Question: I have a basic HTML table which contains table rows. My goal is to separate those table rows with a visible vertical line (for better readibility of the content).
How could I do this? Thank you.
<URL>
'''
.line {
border-bottom:1px solid black;
}
.textRotation {
-webkit-transform: rotate(-90deg);
-moz-transform: rotate(-90deg);
-ms-transform: rotate(-90deg);
-o-transform: rotate(-90deg);
transform: rotate(-90deg);
;
}
'''

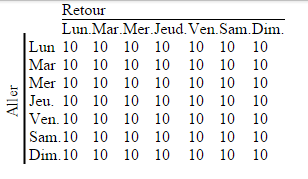
Answer: There are two things to do here:
1. Apply a border-right to .textRotation to give you the unbroken vertical line.
2. Add a little padding to the ths in only the rows with data so the text is not squashed up to the line.
The actual data rows start with "Lun" in the 4th 'tr' and go on to the bottom of the table, so you need to use an <URL> CSS selector of 'n+4' and apply 'padding-left' to that.
'''
.textRotation {
-webkit-transform: rotate(-90deg);
-moz-transform: rotate(-90deg);
-ms-transform: rotate(-90deg);
-o-transform: rotate(-90deg);
transform: rotate(-90deg);
border-right: 2px solid black;
}
tr:nth-of-type(n+4) th
{
padding-left:3px;
}
'''
<URL>